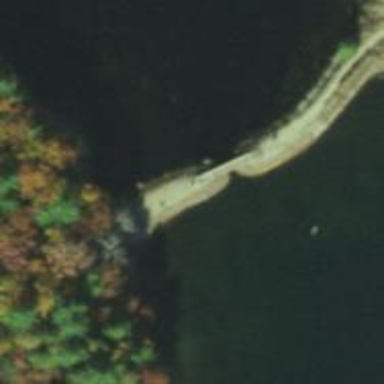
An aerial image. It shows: Path leading to bridge.